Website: bh-photo
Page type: account-dashboard
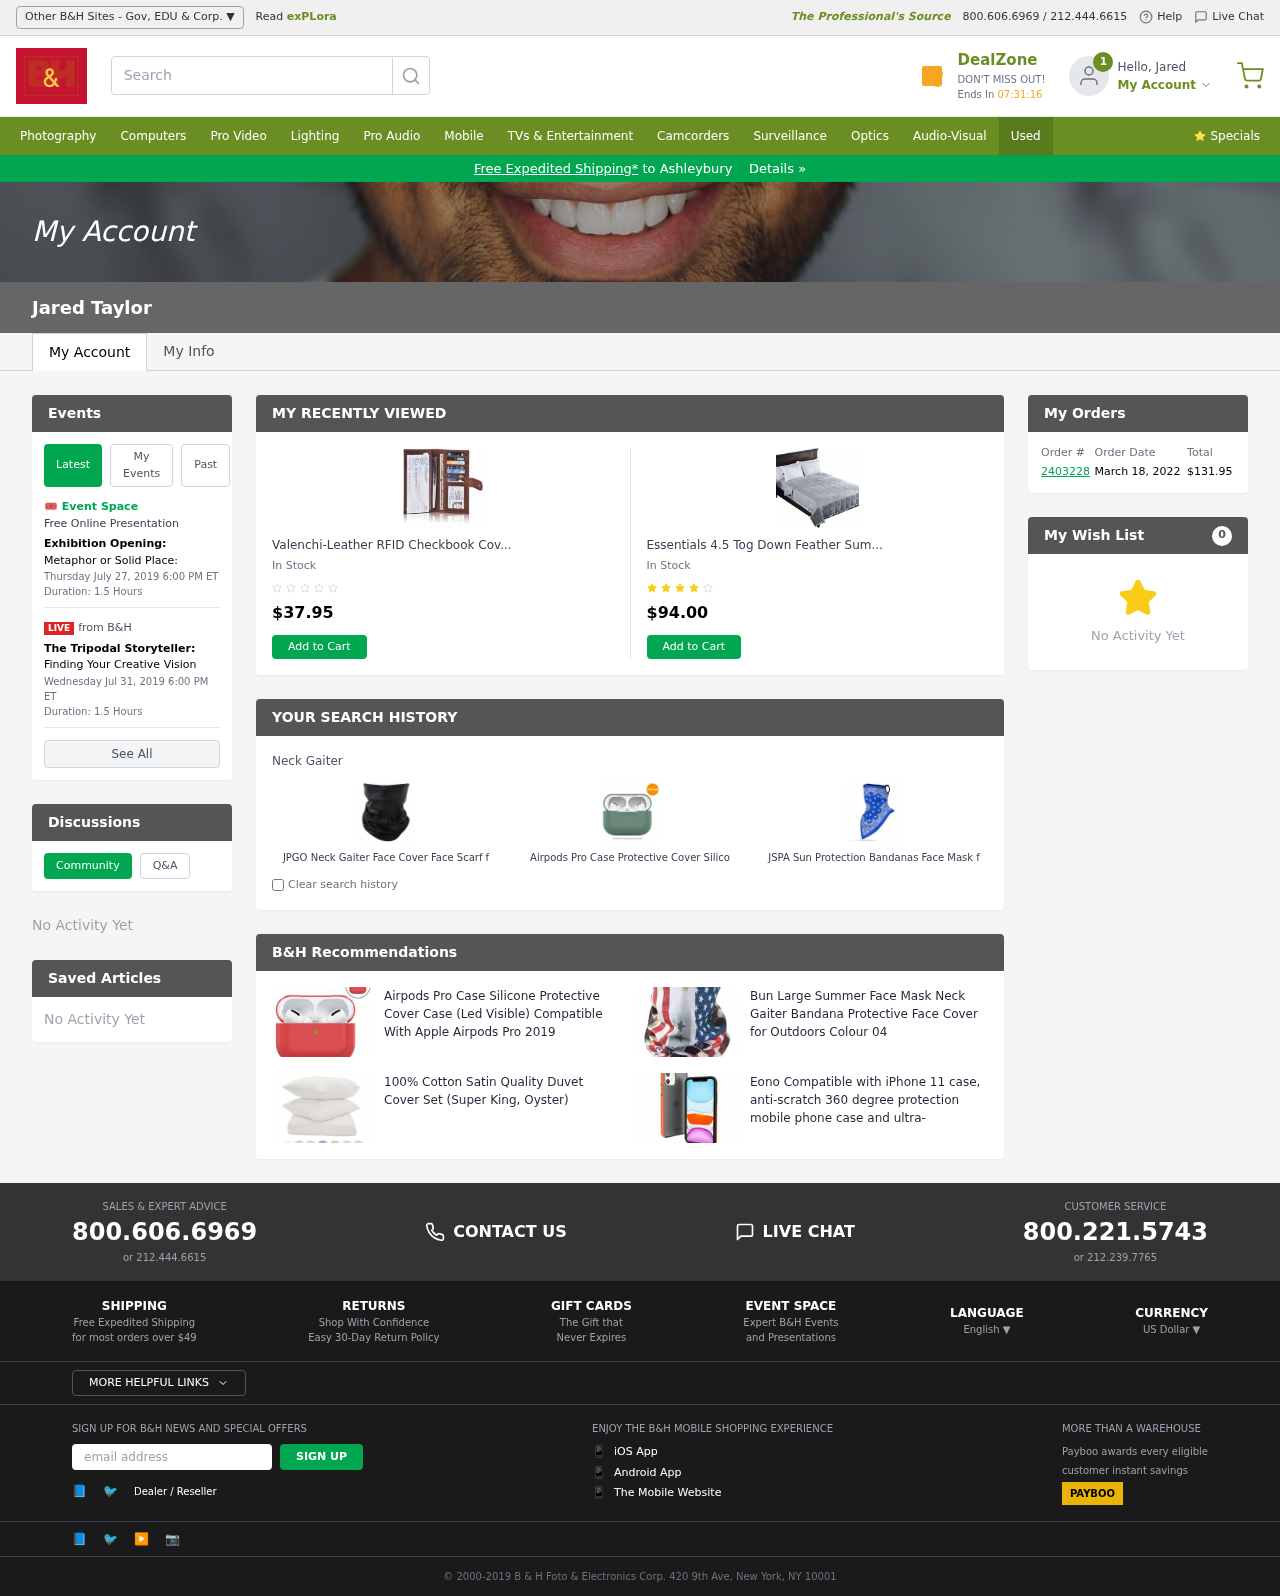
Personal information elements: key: PII_CITY
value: Ashleybury
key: PII_EMAIL
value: jtaylor@yahoo.com
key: PII_FIRSTNAME
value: Jared
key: PII_FULLNAME
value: Jared Taylor
Product elements: key: PRODUCT1_NAME
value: Valenchi-Leather RFID Checkbook Cover for Men and Women-Duplicate Checks RFID Card Standard Register
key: PRODUCT1_PRICE
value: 37.95
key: PRODUCT2_NAME
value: Essentials 4.5 Tog Down Feather Summer Duvet Light Weight Satin Blanket,Size Single,Blue
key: PRODUCT2_PRICE
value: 94
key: PRODUCT3_ITEM_CATEGORY
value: Neck Gaiter
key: PRODUCT3_NAME
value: JPGO Neck Gaiter Face Cover Face Scarf for Sun Protection Washable Reusable Balaclava Bandana 1 Piec
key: PRODUCT4_NAME
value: Airpods Pro Case Protective Cover Silicone [Front Led Visible] Ultra-Thin Case Skin Compatible With
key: PRODUCT5_NAME
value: JSPA Sun Protection Bandanas Face Mask for Women Men Teens Seamless Ear Loops Face Balaclava Unisex
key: PRODUCT6_NAME
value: Airpods Pro Case Silicone Protective Cover Case (Led Visible) Compatible With Apple Airpods Pro 2019
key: PRODUCT7_NAME
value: Bun Large Summer Face Mask Neck Gaiter Bandana Protective Face Cover for Outdoors Colour 04
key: PRODUCT8_NAME
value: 100% Cotton Satin Quality Duvet Cover Set (Super King, Oyster)
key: PRODUCT9_NAME
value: Eono Compatible with iPhone 11 case, anti-scratch 360 degree protection mobile phone case and ultra-
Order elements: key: ORDER_ID
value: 2403228
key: ORDER_DATE
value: March 18, 2022
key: ORDER_TOTAL
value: $131.95
Other elements: key: WISHLIST_COUNT
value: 0